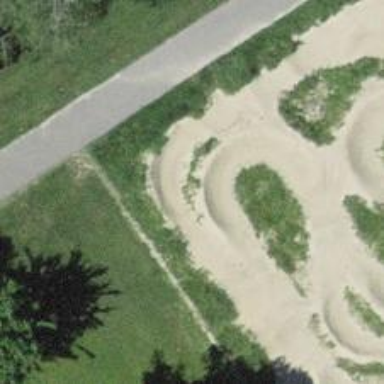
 it is pump track located on leisure land."